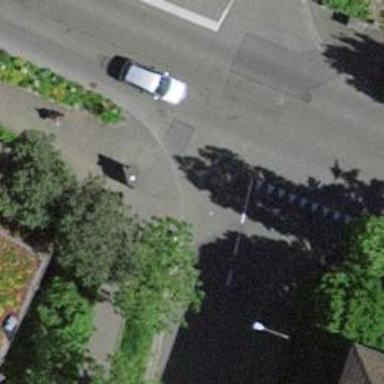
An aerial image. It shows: Unmarked road crossing.